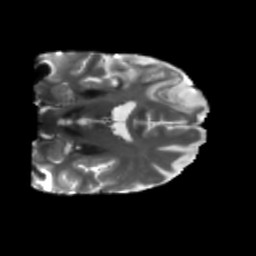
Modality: T2w
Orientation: coronal
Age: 58
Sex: male
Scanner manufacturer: siemens
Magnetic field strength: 3 T
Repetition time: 5.25 s
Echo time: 0.08 s